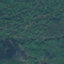
Land use / land cover class: Forest